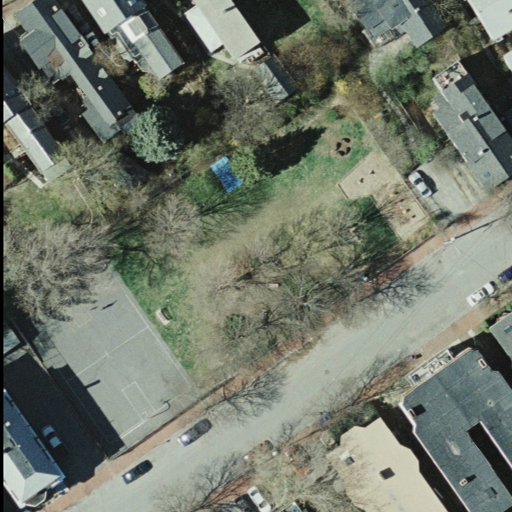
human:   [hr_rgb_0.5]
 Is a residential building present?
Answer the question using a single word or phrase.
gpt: yes

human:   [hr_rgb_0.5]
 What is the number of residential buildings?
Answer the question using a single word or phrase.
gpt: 8

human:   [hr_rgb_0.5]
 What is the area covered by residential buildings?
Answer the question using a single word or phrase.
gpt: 1105m2

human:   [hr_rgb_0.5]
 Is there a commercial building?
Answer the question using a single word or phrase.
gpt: no

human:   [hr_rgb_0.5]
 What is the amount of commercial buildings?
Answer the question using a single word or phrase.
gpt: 0

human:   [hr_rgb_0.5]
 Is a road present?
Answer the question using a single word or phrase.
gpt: yes

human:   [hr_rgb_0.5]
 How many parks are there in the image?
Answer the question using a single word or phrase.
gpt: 1

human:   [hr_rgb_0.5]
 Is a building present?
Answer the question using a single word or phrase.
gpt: yes

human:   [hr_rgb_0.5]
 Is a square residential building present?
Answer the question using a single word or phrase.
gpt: no

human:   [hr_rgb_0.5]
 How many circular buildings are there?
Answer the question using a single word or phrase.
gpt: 0

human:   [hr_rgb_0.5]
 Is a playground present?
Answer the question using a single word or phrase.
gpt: yes

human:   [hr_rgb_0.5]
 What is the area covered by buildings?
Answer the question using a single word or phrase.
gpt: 1119m2

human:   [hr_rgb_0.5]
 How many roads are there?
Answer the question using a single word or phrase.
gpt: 1

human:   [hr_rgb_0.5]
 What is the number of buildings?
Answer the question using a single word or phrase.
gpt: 10

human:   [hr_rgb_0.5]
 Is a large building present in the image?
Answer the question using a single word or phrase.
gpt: no

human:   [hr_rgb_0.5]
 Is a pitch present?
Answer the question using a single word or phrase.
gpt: yes

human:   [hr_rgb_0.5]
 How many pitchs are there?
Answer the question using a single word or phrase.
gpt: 1

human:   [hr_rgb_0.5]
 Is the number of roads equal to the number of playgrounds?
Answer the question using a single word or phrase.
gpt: yes

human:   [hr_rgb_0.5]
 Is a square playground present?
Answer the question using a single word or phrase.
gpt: no

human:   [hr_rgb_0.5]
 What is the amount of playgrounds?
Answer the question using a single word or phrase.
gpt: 1

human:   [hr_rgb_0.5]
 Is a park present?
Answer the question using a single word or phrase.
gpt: yes

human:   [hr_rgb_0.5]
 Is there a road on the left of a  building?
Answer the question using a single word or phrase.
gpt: no

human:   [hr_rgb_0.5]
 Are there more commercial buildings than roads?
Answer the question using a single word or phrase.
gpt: no

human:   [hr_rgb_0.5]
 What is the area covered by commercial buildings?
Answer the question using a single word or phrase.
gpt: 0m2

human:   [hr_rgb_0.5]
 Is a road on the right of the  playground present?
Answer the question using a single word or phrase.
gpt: no

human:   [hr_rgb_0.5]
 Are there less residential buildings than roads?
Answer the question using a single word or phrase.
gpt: no

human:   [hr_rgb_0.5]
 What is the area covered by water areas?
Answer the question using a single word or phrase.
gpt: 0m2

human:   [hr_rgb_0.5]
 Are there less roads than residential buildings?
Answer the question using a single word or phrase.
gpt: yes

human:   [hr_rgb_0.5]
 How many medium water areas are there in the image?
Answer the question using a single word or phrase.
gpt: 0

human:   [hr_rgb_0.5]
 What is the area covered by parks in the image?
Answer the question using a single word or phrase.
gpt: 5036m2

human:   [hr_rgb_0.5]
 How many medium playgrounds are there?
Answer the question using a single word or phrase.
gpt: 0

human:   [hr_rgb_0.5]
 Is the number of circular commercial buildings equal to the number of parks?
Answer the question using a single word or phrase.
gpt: no

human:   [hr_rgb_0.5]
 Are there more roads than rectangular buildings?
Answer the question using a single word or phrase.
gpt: no

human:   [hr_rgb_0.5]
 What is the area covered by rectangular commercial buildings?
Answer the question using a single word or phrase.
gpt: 0m2

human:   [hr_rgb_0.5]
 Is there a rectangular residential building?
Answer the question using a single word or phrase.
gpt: yes

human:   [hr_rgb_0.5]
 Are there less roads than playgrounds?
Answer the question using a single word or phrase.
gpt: no

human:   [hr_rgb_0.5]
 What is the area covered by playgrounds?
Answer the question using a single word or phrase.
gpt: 619m2

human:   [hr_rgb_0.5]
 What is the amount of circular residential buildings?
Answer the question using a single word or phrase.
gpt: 0

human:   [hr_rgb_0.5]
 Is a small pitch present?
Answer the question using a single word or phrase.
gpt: no

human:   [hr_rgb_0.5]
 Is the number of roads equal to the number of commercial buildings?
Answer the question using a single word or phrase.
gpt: no

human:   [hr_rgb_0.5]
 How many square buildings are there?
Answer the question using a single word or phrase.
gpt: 0

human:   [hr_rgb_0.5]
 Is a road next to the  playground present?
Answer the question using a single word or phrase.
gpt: yes

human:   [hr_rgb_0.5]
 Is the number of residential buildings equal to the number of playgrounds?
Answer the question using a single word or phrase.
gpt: no

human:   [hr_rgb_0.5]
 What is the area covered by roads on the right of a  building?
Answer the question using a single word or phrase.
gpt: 0m2

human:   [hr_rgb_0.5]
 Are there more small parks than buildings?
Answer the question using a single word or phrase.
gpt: no

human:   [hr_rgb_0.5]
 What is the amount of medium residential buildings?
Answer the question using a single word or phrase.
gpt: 5

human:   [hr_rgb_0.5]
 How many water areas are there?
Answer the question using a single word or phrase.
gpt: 0

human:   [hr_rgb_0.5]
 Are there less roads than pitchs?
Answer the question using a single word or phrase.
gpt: no

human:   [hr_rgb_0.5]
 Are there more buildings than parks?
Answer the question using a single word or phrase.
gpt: yes

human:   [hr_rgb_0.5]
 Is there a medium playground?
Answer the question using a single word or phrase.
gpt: no

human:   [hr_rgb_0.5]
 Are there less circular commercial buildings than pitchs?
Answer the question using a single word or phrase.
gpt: yes

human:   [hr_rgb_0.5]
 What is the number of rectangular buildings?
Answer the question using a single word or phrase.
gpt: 8

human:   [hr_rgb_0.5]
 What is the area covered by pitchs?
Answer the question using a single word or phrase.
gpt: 665m2

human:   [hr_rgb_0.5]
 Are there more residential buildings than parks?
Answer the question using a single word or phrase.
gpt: yes

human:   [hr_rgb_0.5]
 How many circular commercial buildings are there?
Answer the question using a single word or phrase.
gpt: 0

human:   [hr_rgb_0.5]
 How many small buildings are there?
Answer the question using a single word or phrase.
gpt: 5

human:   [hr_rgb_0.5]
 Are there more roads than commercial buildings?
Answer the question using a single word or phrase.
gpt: yes

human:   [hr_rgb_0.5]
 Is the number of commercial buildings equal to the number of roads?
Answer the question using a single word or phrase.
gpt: no

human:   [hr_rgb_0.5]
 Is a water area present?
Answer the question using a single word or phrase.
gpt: no

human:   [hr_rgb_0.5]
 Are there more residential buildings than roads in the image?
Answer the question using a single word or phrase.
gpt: yes

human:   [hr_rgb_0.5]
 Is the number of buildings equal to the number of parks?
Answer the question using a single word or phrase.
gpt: no

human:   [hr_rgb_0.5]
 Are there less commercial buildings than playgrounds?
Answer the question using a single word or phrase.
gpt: yes

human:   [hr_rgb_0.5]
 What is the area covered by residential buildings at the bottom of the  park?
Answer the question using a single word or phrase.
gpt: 187m2

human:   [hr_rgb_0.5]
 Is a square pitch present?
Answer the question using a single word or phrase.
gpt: no